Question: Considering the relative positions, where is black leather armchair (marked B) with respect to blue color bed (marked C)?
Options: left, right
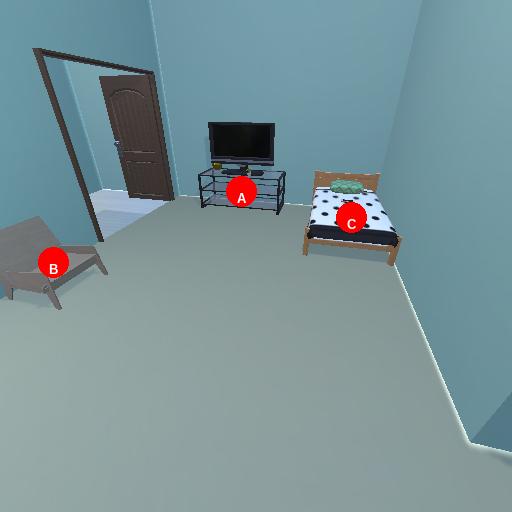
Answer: left